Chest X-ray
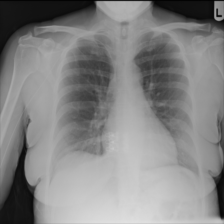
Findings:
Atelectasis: negative
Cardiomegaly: negative
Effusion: negative
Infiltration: negative
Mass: negative
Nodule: negative
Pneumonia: negative
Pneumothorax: negative
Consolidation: negative
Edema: negative
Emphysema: negative
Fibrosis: negative
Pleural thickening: negative
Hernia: negative